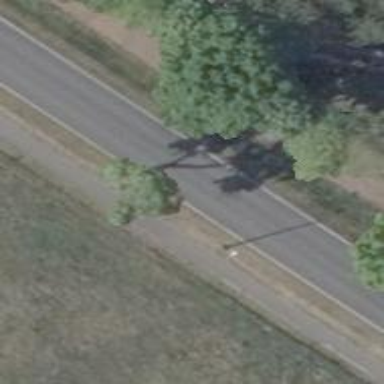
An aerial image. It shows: Primary road with asphalt surface.